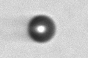
Label: bead